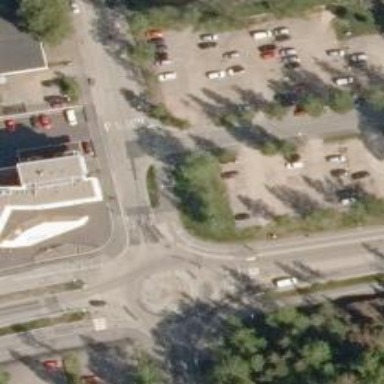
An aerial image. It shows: Crossing footway with asphalt surface and small island.